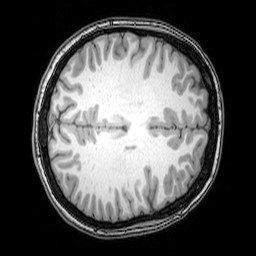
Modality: T1w
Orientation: axial
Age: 23
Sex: female
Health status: healthy
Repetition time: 0.081 s
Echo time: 0.037 s